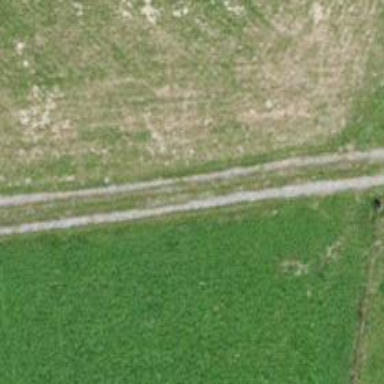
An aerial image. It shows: Track with very rough surface.